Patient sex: M
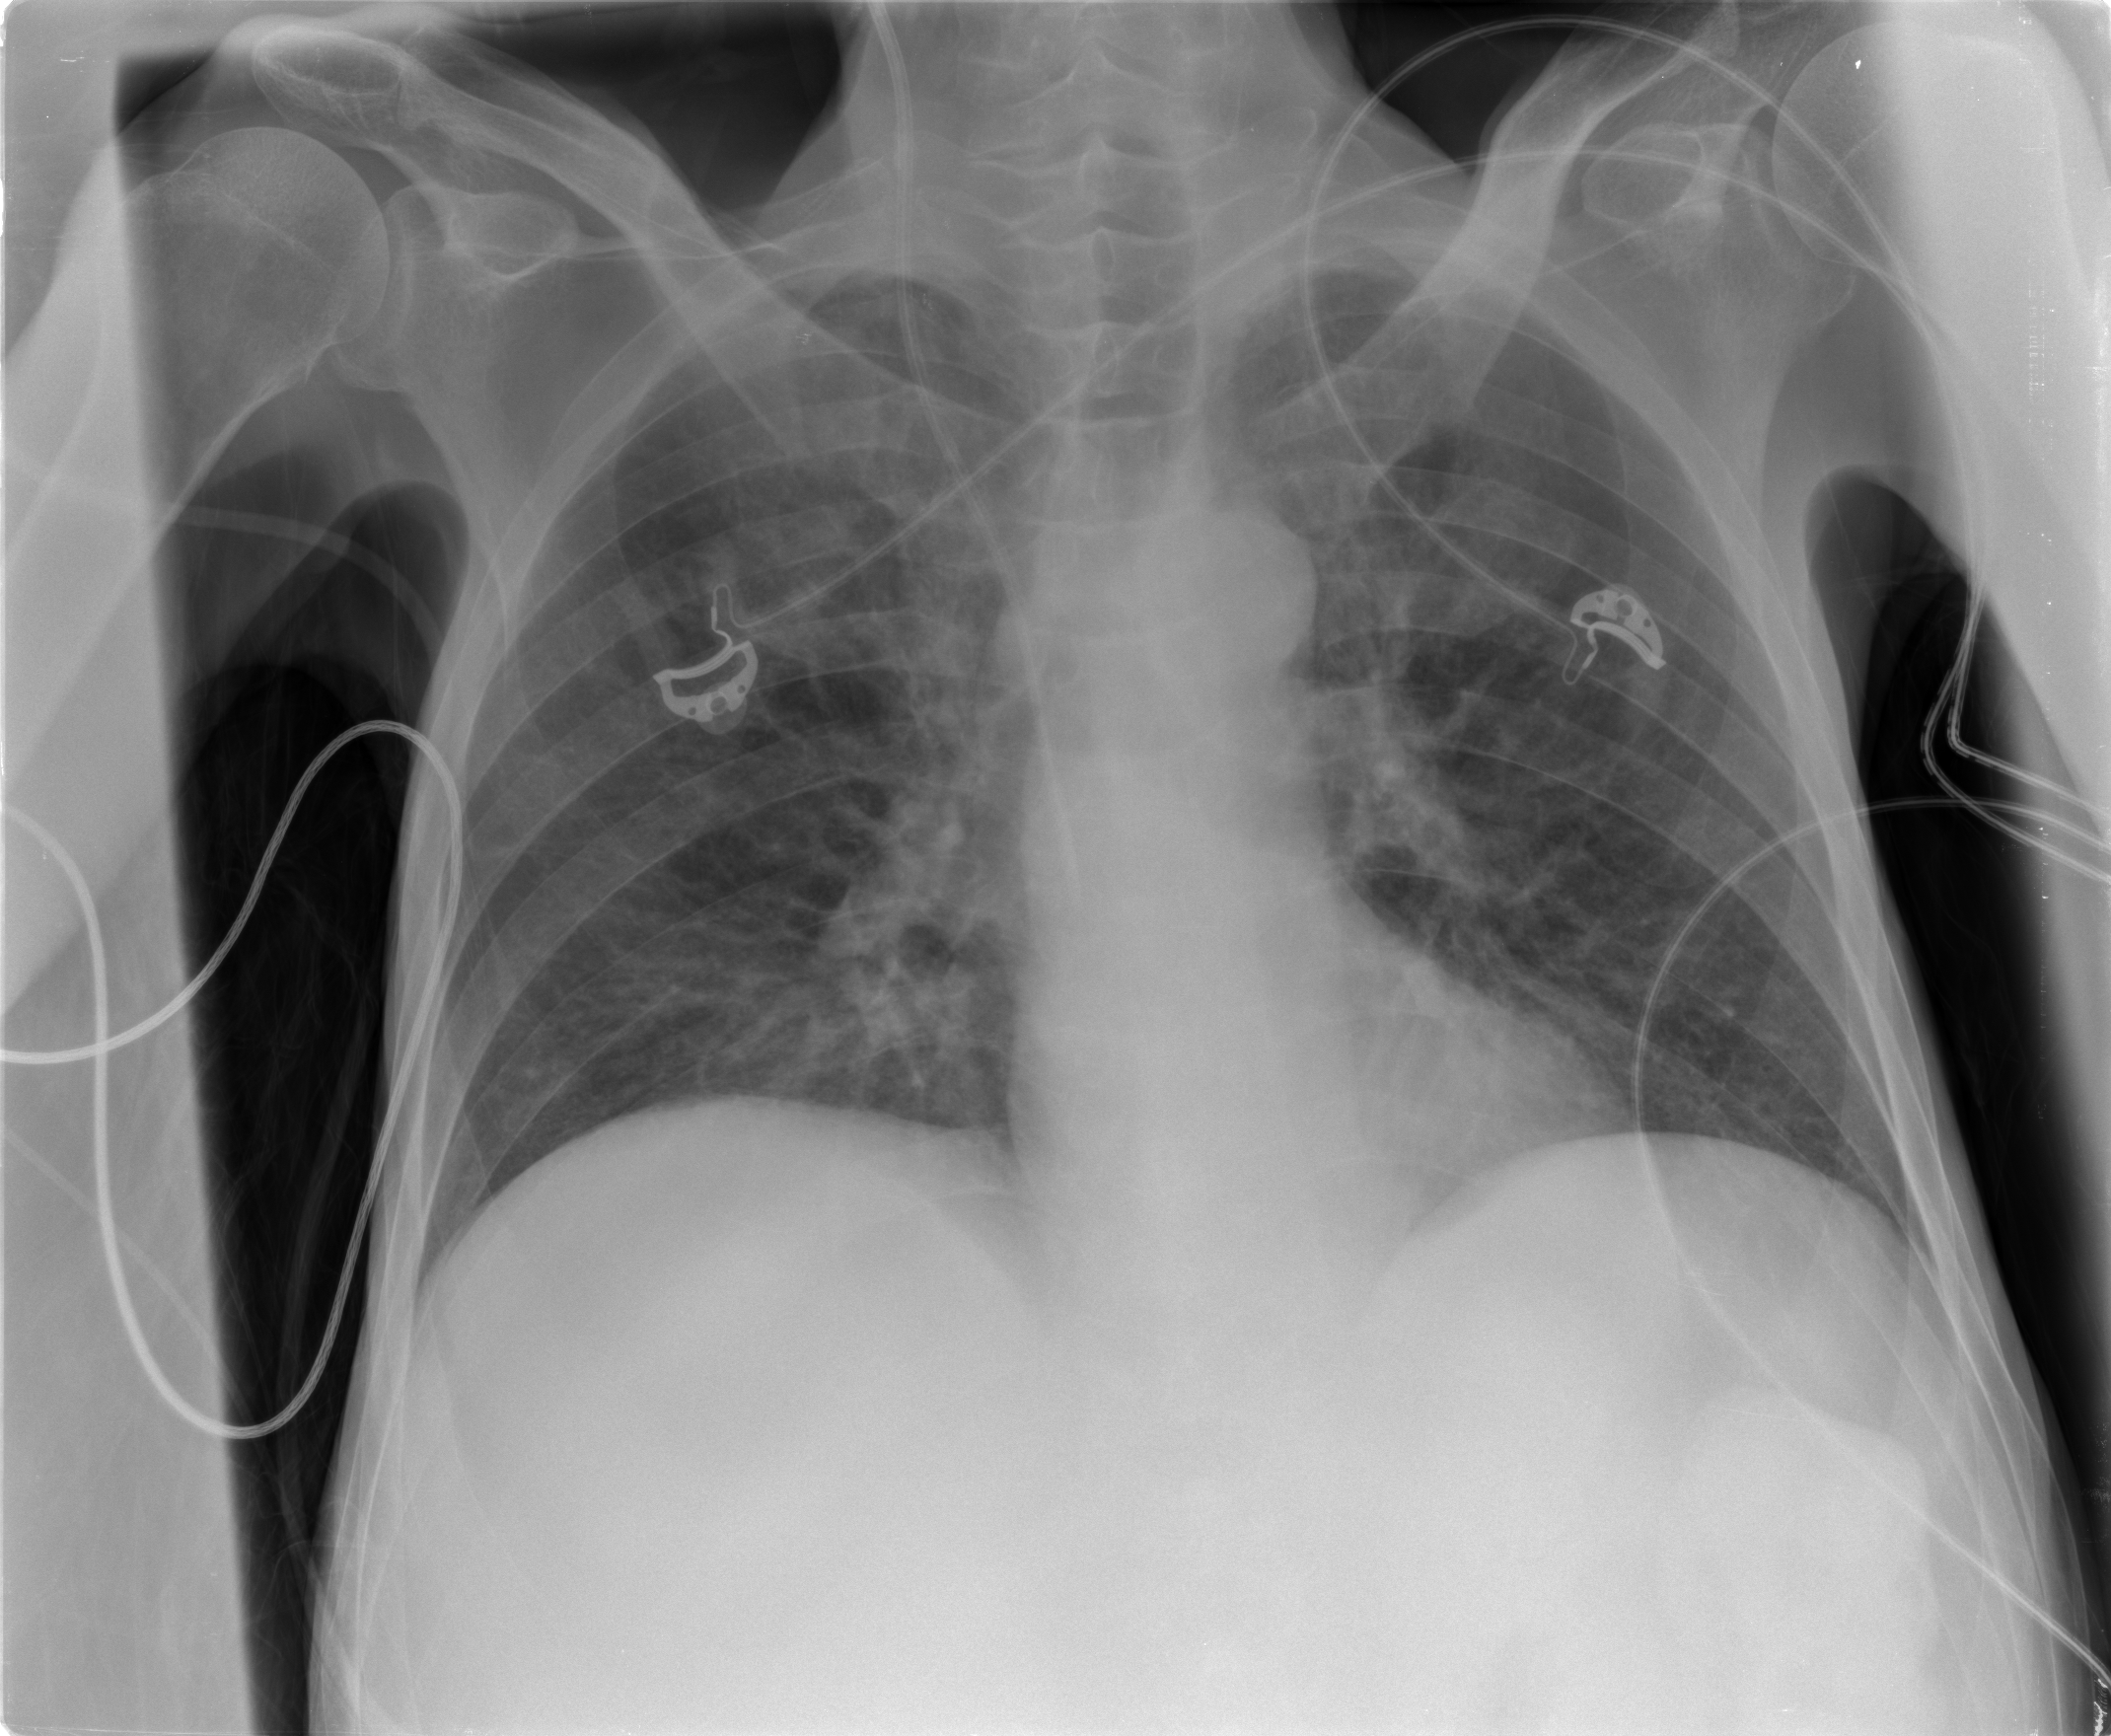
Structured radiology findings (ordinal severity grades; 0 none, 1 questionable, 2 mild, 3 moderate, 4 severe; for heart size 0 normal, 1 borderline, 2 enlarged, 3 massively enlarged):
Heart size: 0
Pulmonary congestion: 2
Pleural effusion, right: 0
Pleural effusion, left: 0
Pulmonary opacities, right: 0
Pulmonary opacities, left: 0
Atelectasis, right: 1
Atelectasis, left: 1